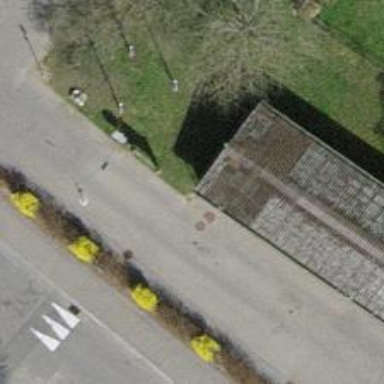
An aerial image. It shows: Bollard.